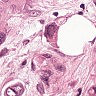
Metastatic tissue present: yes